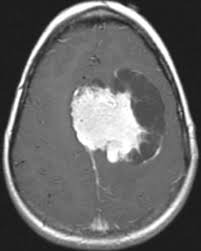
Label: meningioma